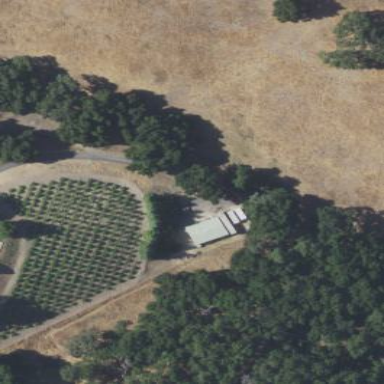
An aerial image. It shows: Vineyard with grape crops.